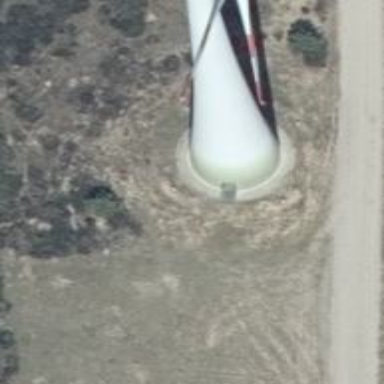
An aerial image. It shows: Wind power generator.